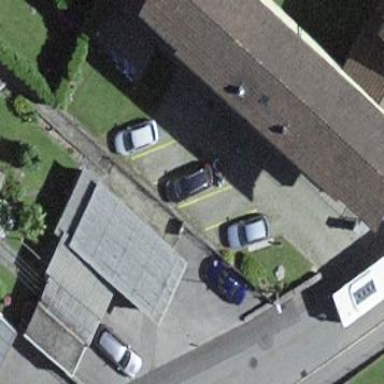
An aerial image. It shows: Garage building.